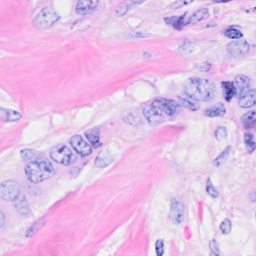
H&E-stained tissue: Breast